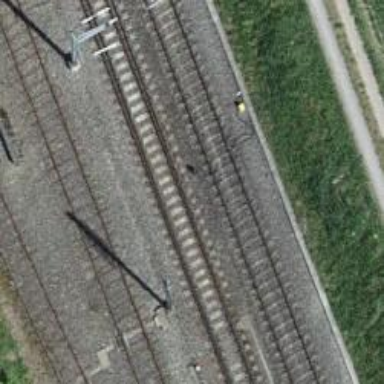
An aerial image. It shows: Railway switch.